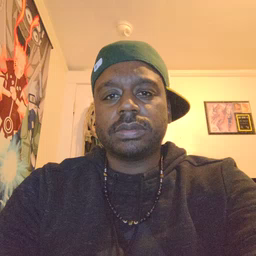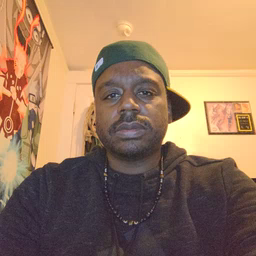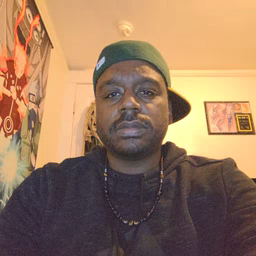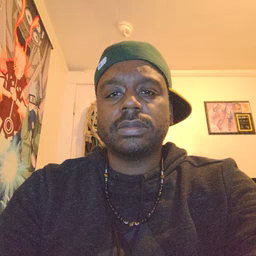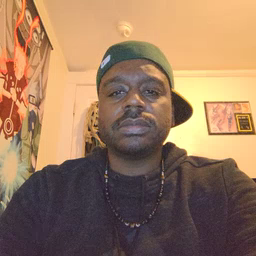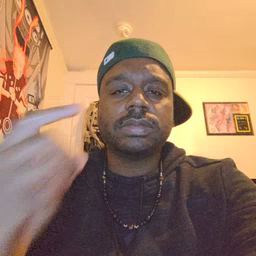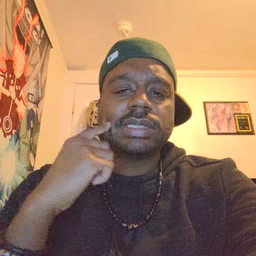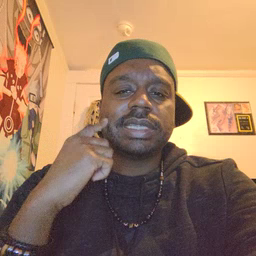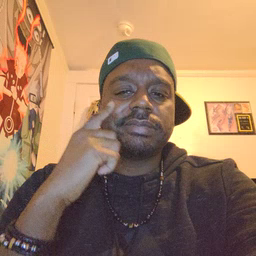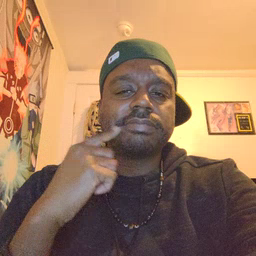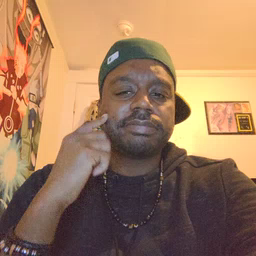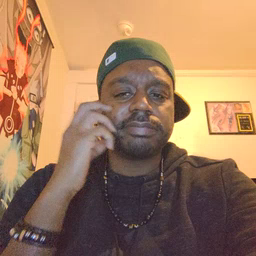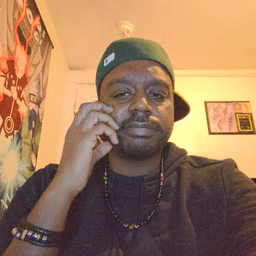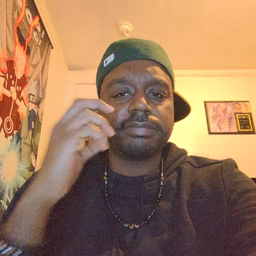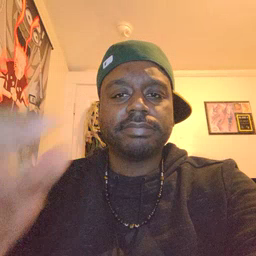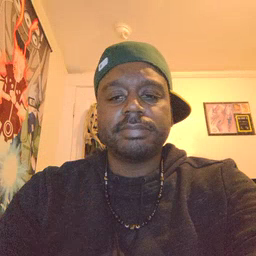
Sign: cheek